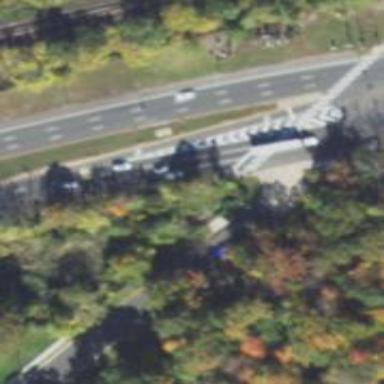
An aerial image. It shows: Trunk highway.